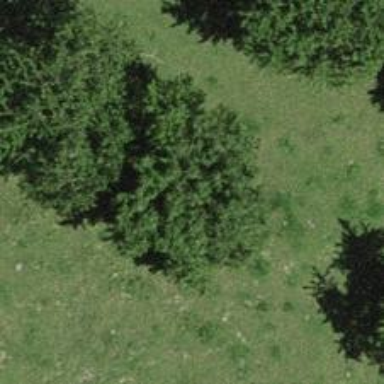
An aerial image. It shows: Agricultural area with broadleaved deciduous trees.